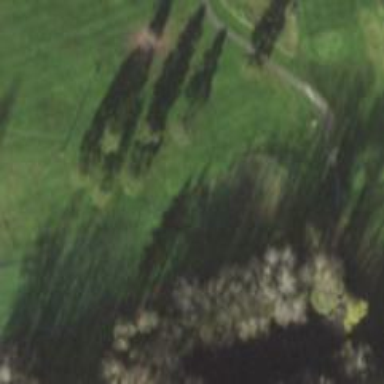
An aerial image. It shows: View of golf hole.